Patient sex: M
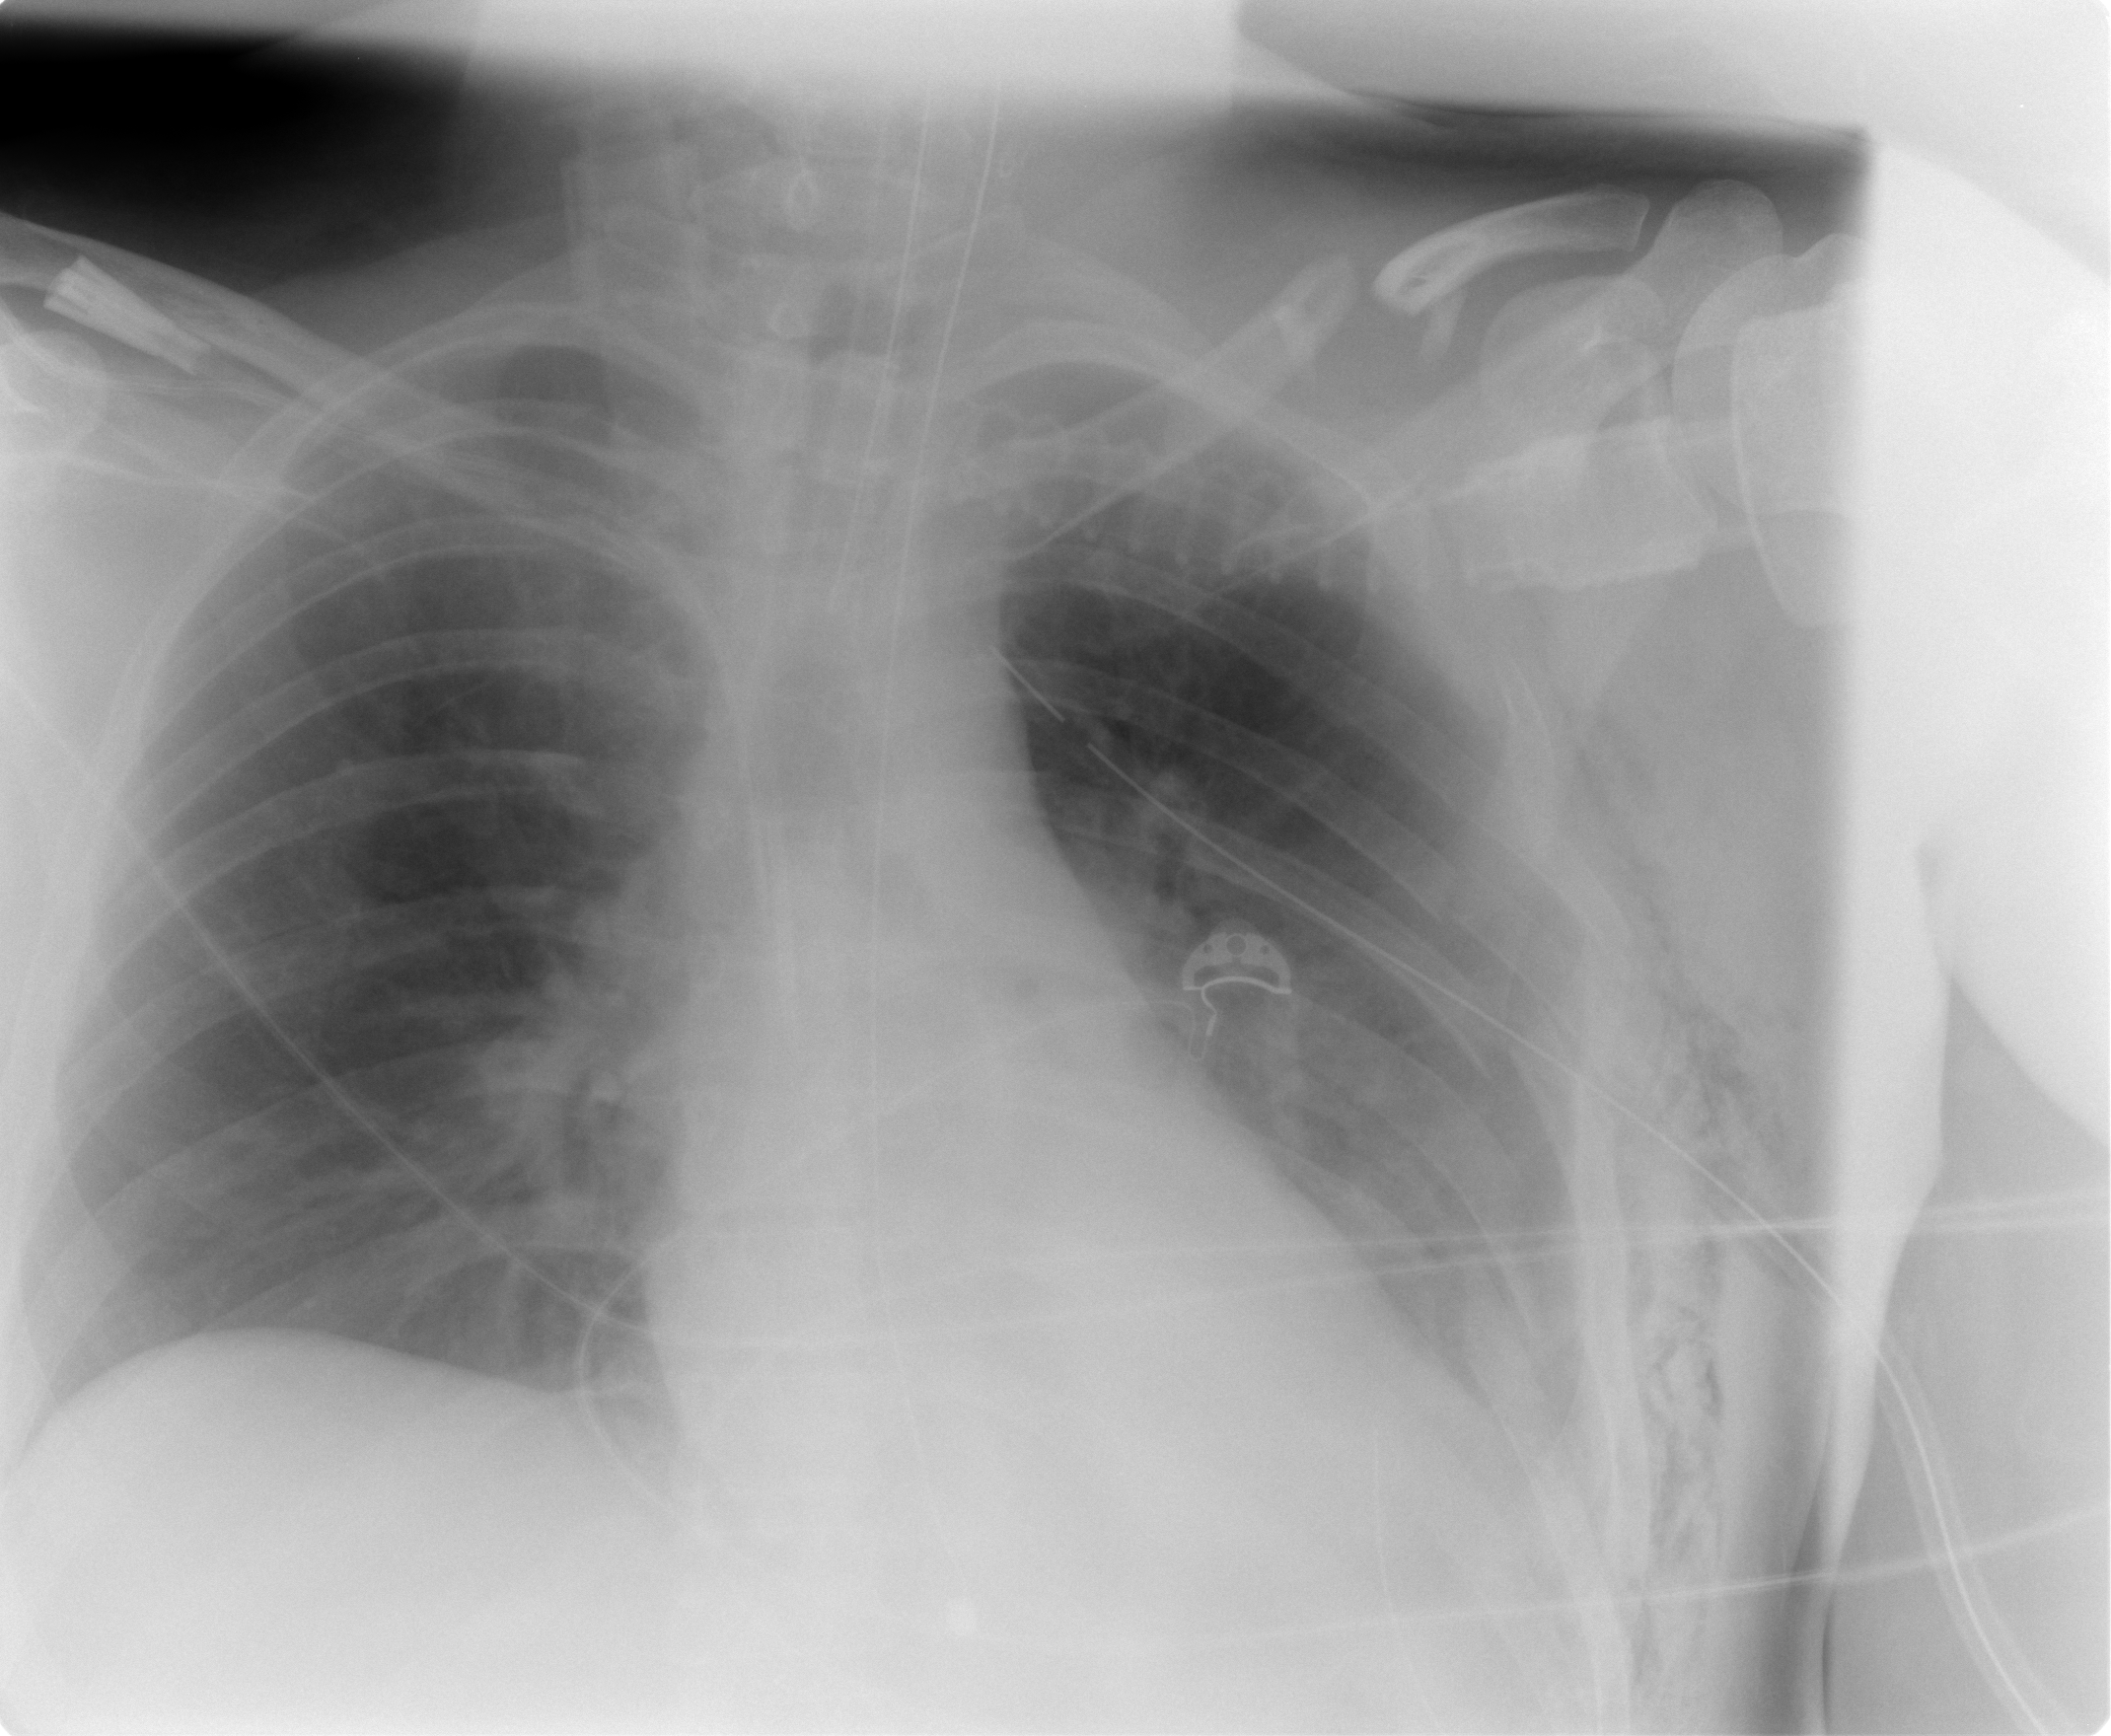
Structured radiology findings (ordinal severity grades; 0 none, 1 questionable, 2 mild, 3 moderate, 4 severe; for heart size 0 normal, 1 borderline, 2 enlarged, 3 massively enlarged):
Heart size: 0
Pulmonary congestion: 0
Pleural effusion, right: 0
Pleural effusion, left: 2
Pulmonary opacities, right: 1
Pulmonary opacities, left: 2
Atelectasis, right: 0
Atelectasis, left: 3